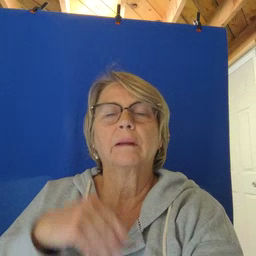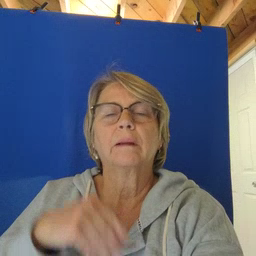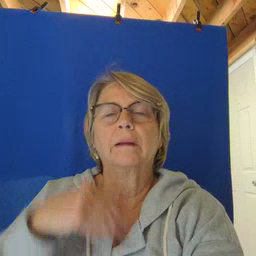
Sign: story